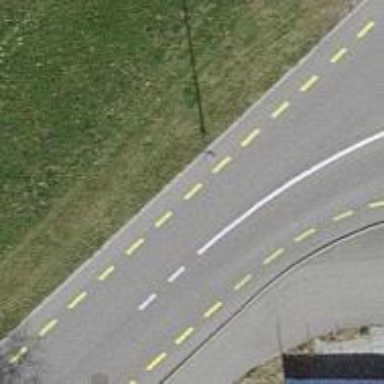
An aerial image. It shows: Residential road with cycling lane.